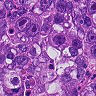
Metastatic tissue present: yes